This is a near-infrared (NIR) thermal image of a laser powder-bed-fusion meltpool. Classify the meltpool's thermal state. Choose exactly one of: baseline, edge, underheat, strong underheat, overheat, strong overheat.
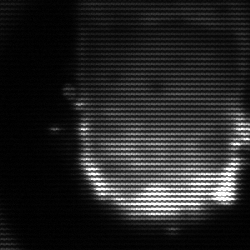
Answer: baseline